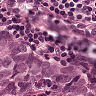
Metastatic tissue present: yes